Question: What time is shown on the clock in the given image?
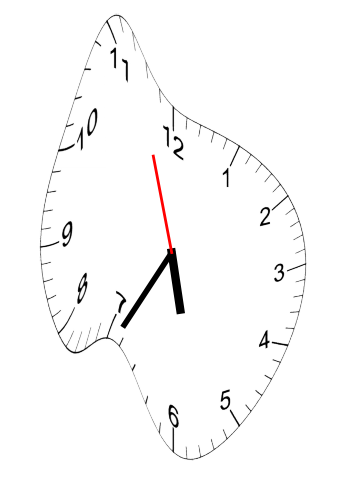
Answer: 05:34:57